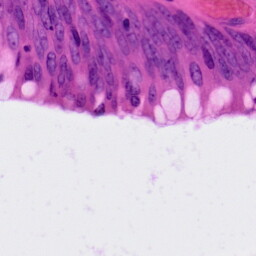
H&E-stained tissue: Colon